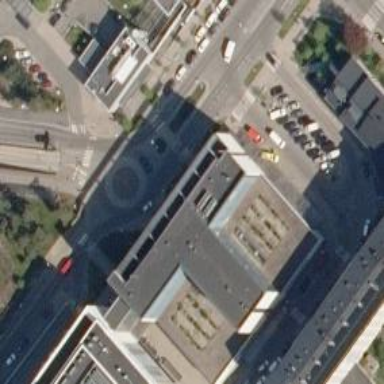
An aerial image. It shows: Part of hospital building.